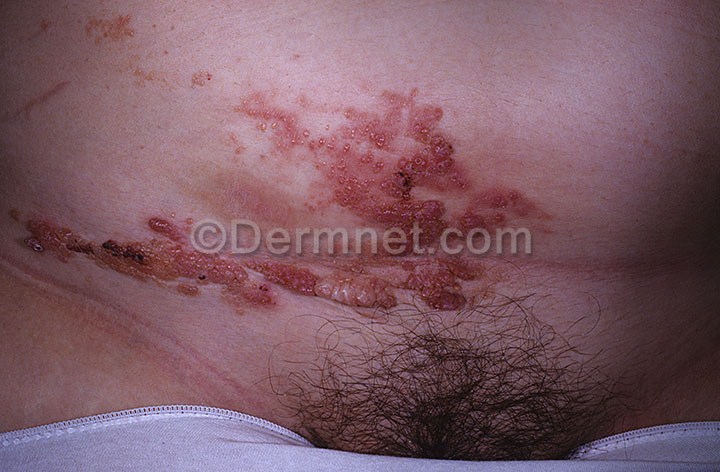
Disease: Vascular Tumors